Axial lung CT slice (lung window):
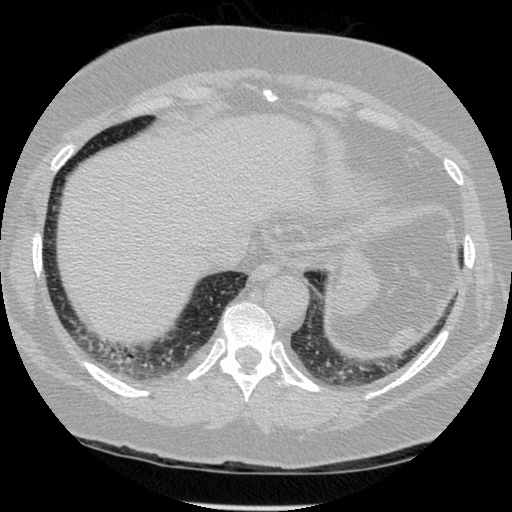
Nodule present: no